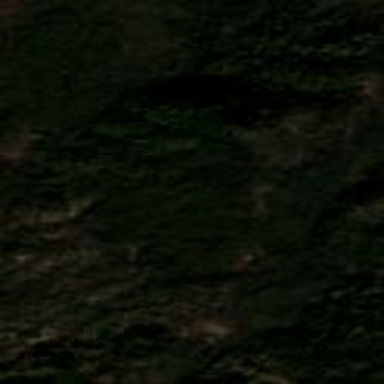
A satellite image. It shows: Forest area.